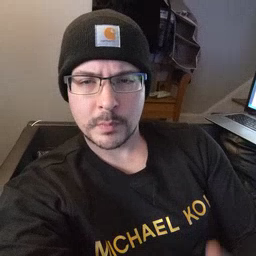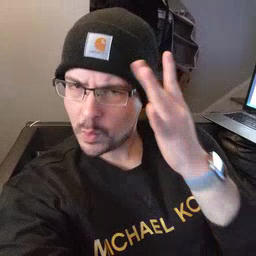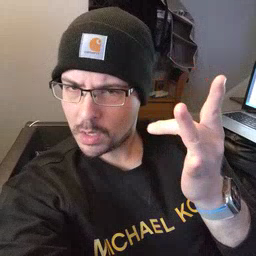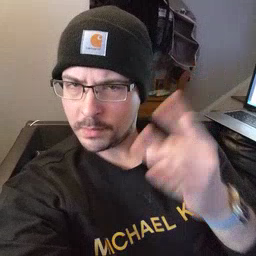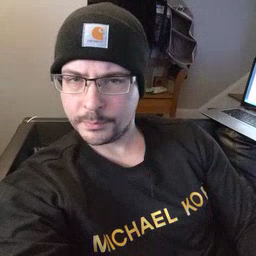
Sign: why